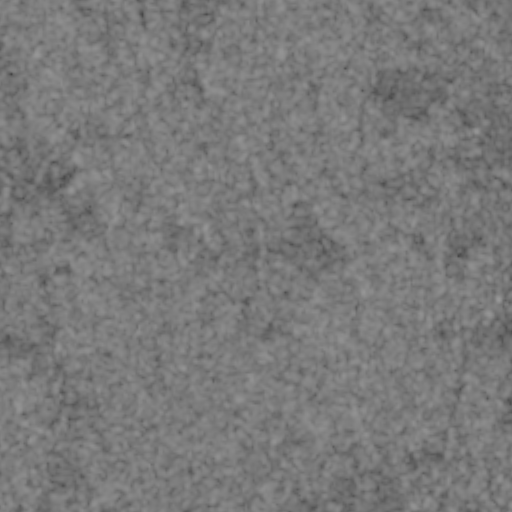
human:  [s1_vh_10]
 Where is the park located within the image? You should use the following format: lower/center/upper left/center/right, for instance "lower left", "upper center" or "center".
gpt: The park is located in the center right of the image.
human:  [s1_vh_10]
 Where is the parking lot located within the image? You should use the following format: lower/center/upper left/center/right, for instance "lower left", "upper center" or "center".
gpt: The parking lot is located in the upper right of the image.
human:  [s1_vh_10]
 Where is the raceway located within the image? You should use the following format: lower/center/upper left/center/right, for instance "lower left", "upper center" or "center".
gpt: The raceway is located in the lower left of the image.
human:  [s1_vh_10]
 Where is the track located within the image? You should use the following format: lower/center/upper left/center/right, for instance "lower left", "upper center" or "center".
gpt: There is no track in the image.

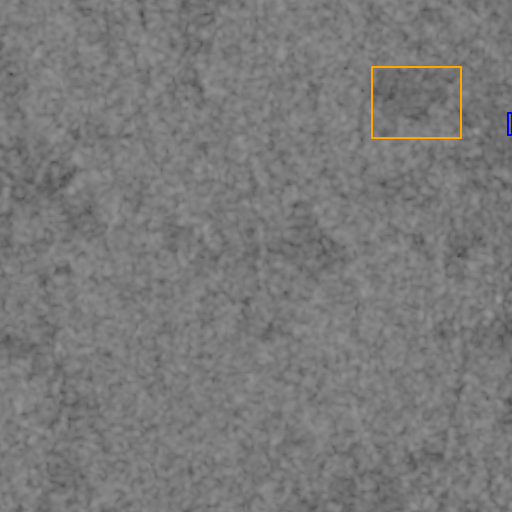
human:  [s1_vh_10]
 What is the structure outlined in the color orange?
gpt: The structure outlined in orange is a crop field.
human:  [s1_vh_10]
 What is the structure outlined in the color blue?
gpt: The structure outlined in blue is a parking lot.
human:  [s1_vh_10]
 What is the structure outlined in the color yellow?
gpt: There is no yellow outline.